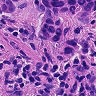
Metastatic tissue present: yes